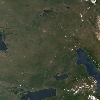
Label: land